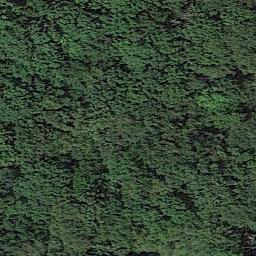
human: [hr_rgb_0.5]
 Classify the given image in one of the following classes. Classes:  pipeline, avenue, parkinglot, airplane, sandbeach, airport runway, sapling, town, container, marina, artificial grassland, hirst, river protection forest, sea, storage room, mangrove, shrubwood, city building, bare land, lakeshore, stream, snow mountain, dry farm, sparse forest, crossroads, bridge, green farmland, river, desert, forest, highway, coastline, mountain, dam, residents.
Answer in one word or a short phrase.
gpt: forest